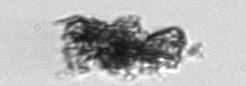
Label: detritus